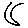
Label: moon